Field crop: maize
Growth stage: 1
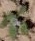
Species: chenopodium